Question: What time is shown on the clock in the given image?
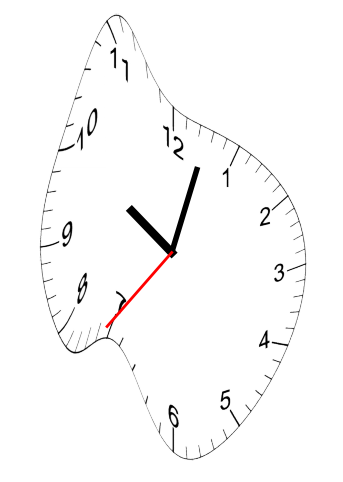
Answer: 10:02:36